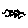
Label: fish